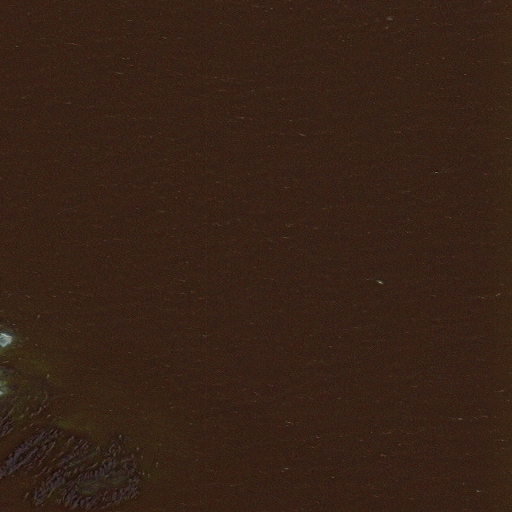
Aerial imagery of bar in Alaska named Russian Reef containing only unknown